Field crop: maize
Growth stage: 2
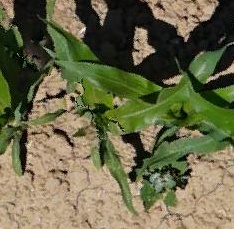
Species: maize